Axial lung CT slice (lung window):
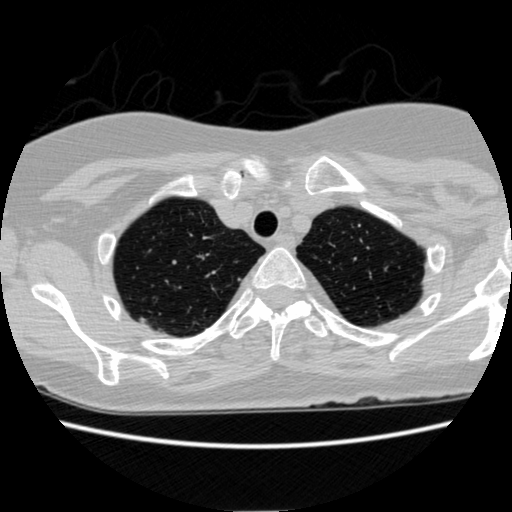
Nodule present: no